Interaction volume radius: 10 \u00c5
Interaction volume height: 20 \u00c5
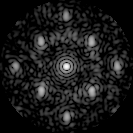
Disorder parameter: 0.3752